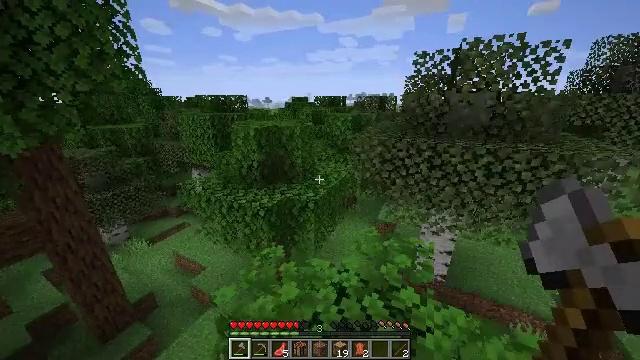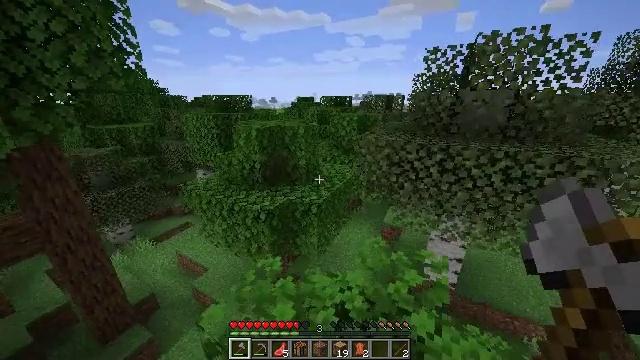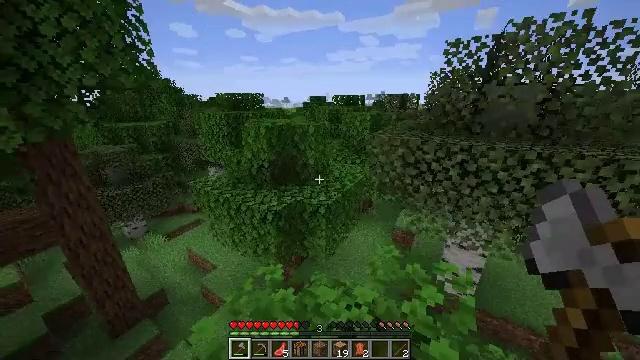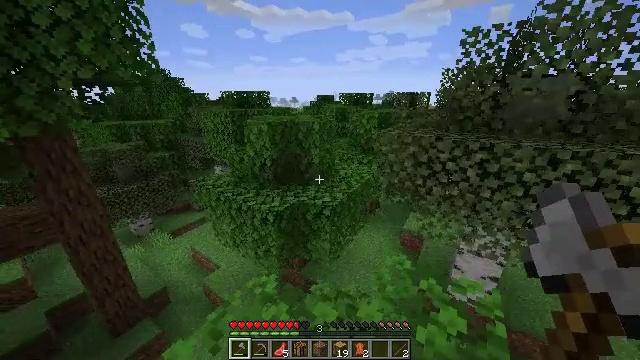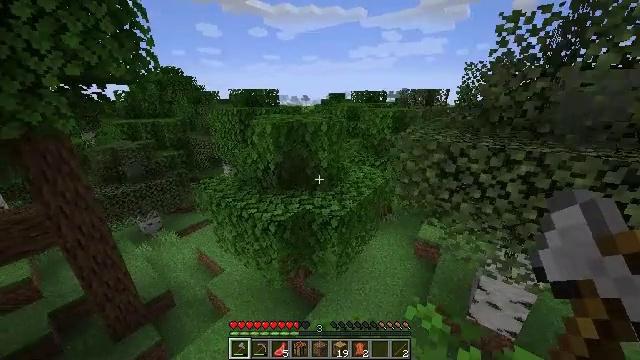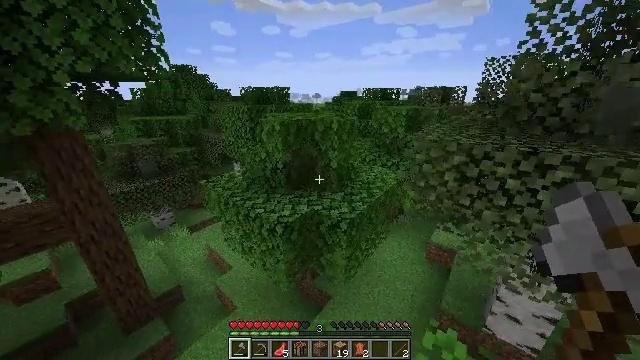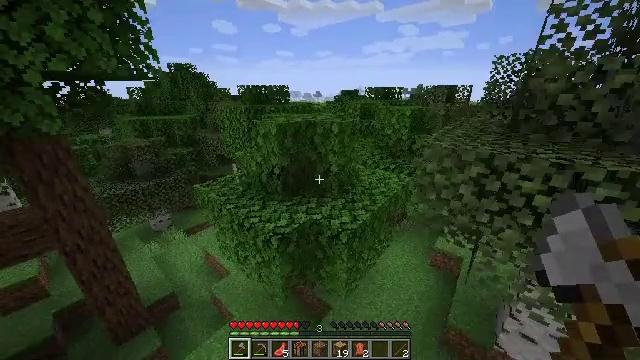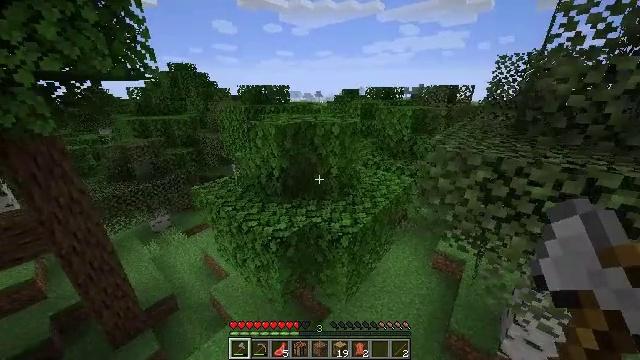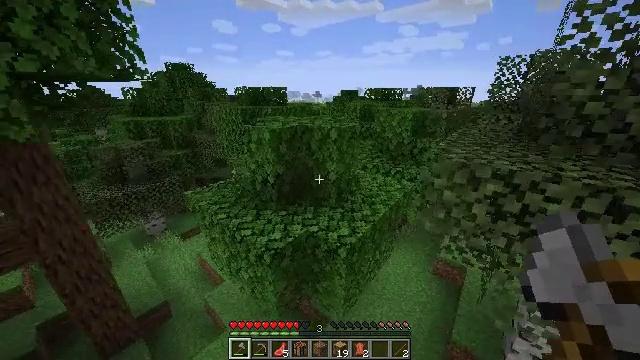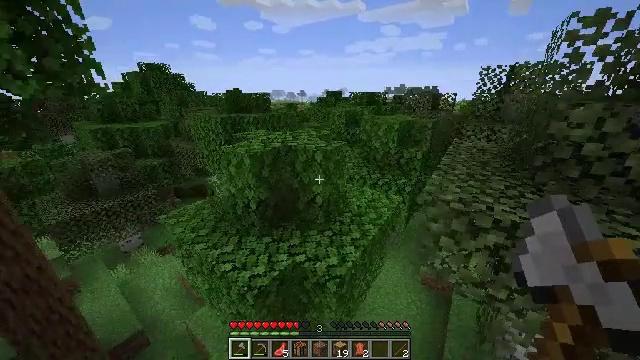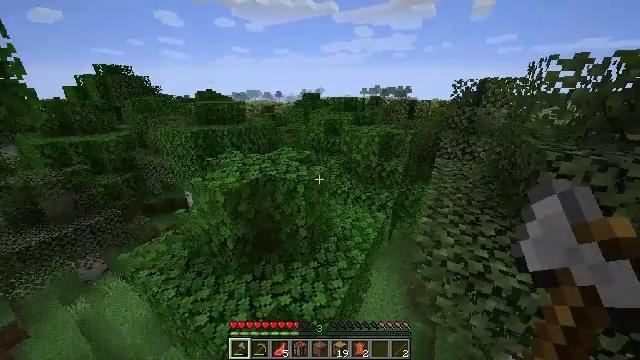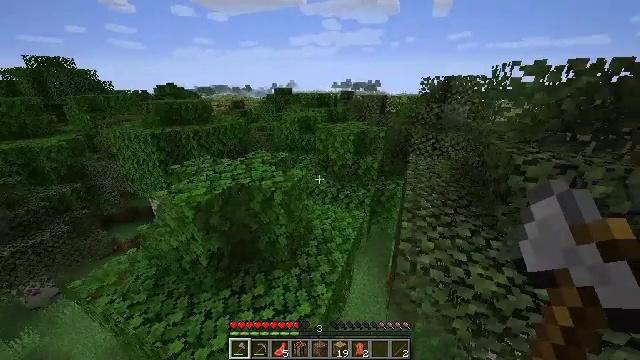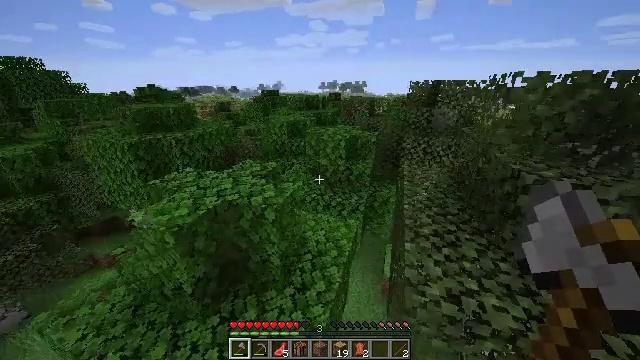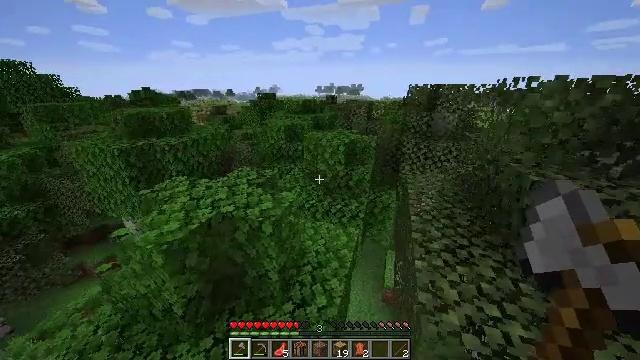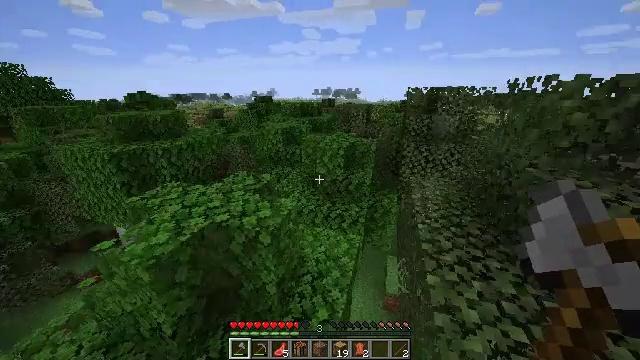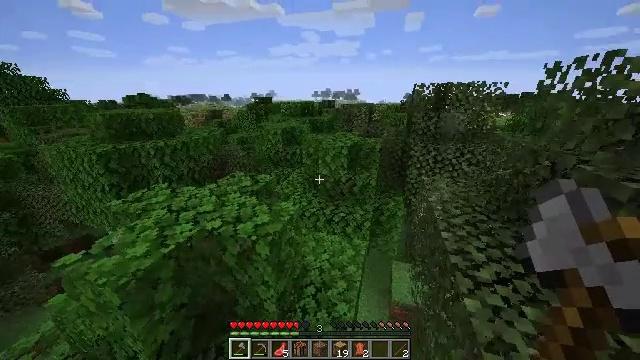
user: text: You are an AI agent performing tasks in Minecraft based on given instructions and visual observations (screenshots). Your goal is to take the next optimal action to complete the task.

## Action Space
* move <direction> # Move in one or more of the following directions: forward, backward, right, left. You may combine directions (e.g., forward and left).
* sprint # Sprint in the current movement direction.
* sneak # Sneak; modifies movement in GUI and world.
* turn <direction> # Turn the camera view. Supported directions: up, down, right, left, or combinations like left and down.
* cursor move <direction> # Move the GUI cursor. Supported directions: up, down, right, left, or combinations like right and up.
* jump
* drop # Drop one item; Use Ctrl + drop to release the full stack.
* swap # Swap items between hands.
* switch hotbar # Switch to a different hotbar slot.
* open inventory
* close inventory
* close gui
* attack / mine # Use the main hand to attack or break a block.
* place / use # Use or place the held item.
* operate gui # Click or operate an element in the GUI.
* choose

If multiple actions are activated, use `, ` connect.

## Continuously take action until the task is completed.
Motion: motion action
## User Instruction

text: Cut down the sugar cane stalks.
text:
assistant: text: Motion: move forward, sprint, turn left
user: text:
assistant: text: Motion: move forward, sprint, turn left
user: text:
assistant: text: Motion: move forward, sprint, turn left
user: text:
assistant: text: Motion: move forward, sprint, turn left
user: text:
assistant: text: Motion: move forward, sprint, turn left
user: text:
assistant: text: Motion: move forward, sprint
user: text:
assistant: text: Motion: move forward, sprint
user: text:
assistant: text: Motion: move forward, sprint, jump
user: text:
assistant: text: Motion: move forward, sprint, turn right, jump
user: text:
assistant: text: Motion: move forward, sprint, turn right, jump
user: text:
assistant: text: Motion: move forward, sprint, turn right and down, jump
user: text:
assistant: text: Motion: move forward, sprint, turn right, jump
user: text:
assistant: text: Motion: move forward, sprint
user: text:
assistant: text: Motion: move forward, sprint
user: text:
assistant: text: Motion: move forward, sprint
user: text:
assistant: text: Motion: move forward, sprint, turn right and up
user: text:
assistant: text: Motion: move forward, sprint, turn right and up
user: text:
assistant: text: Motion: move forward, sprint
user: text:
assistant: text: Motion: move forward, sprint
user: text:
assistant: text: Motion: move forward, sprint
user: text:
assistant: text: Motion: move forward, sprint
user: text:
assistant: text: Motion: move forward, sprint
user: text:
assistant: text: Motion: move forward, sprint
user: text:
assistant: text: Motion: move forward, sprint
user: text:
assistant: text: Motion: move forward, sprint, turn left
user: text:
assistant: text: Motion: move forward, sprint, turn left
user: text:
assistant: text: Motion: move forward, sprint, turn left and up
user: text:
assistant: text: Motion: move forward, sprint, turn left
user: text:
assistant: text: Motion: move forward, sprint, turn left
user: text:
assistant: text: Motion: move forward, sprint, turn left